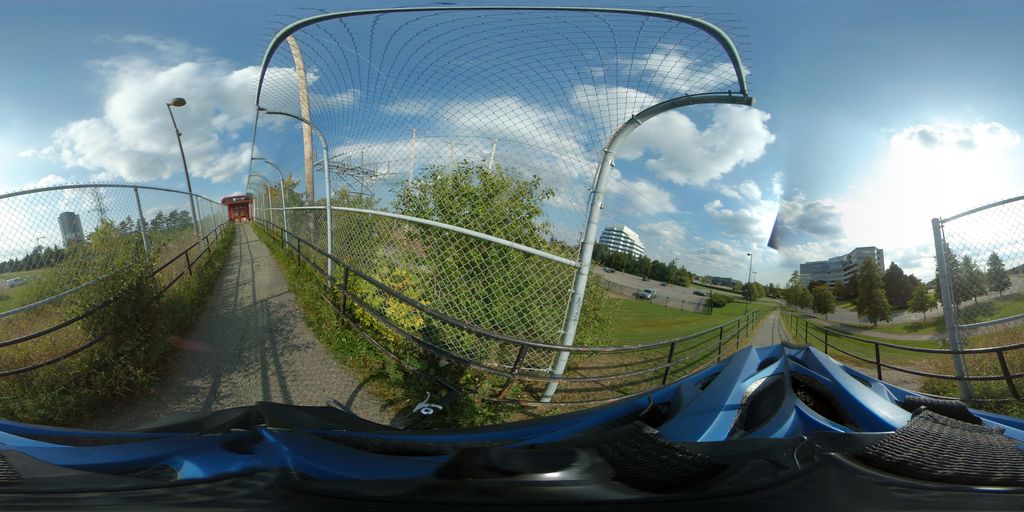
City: ottawa-gatineau